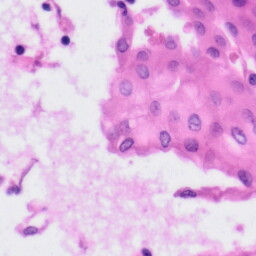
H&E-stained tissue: Tonsil